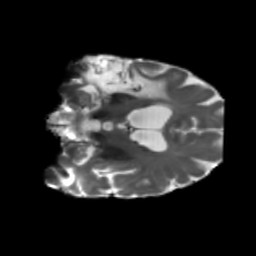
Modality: T2w
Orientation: coronal
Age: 71
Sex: male
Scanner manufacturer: siemens
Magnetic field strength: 3 T
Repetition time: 5.25 s
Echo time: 0.08 s